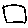
Label: square